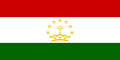
Flag of Tajikistan